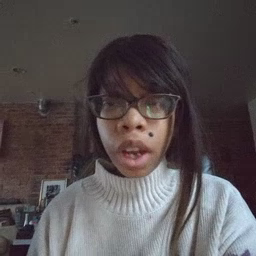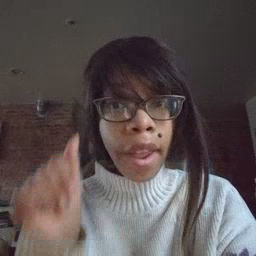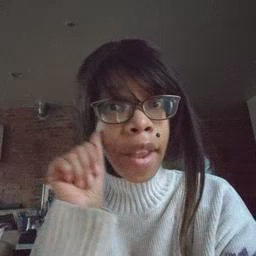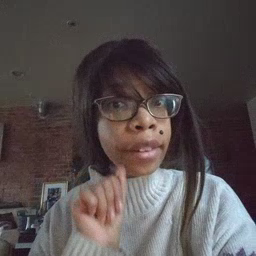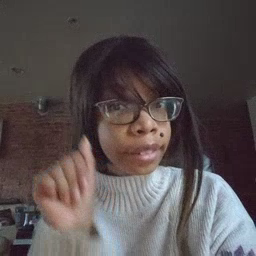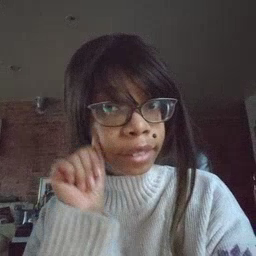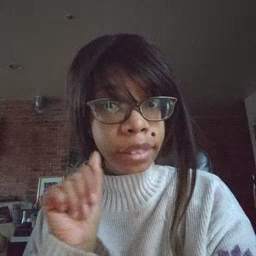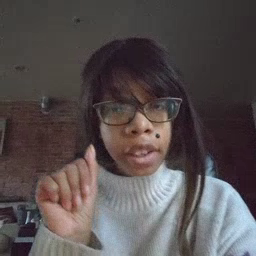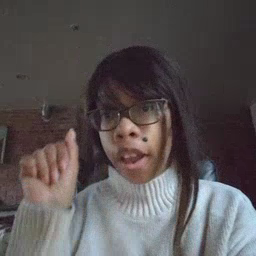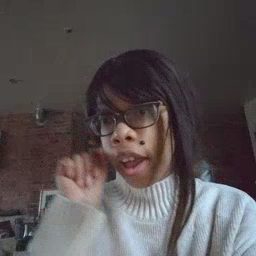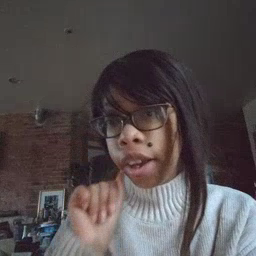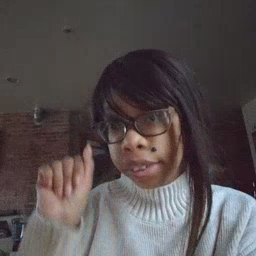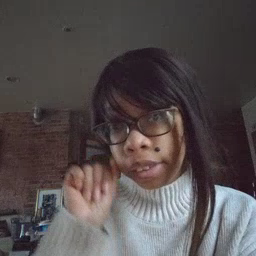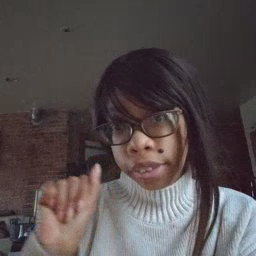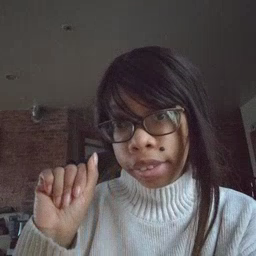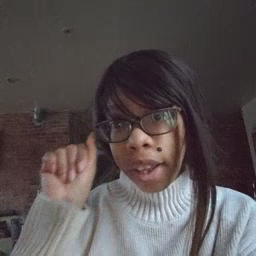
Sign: aunt